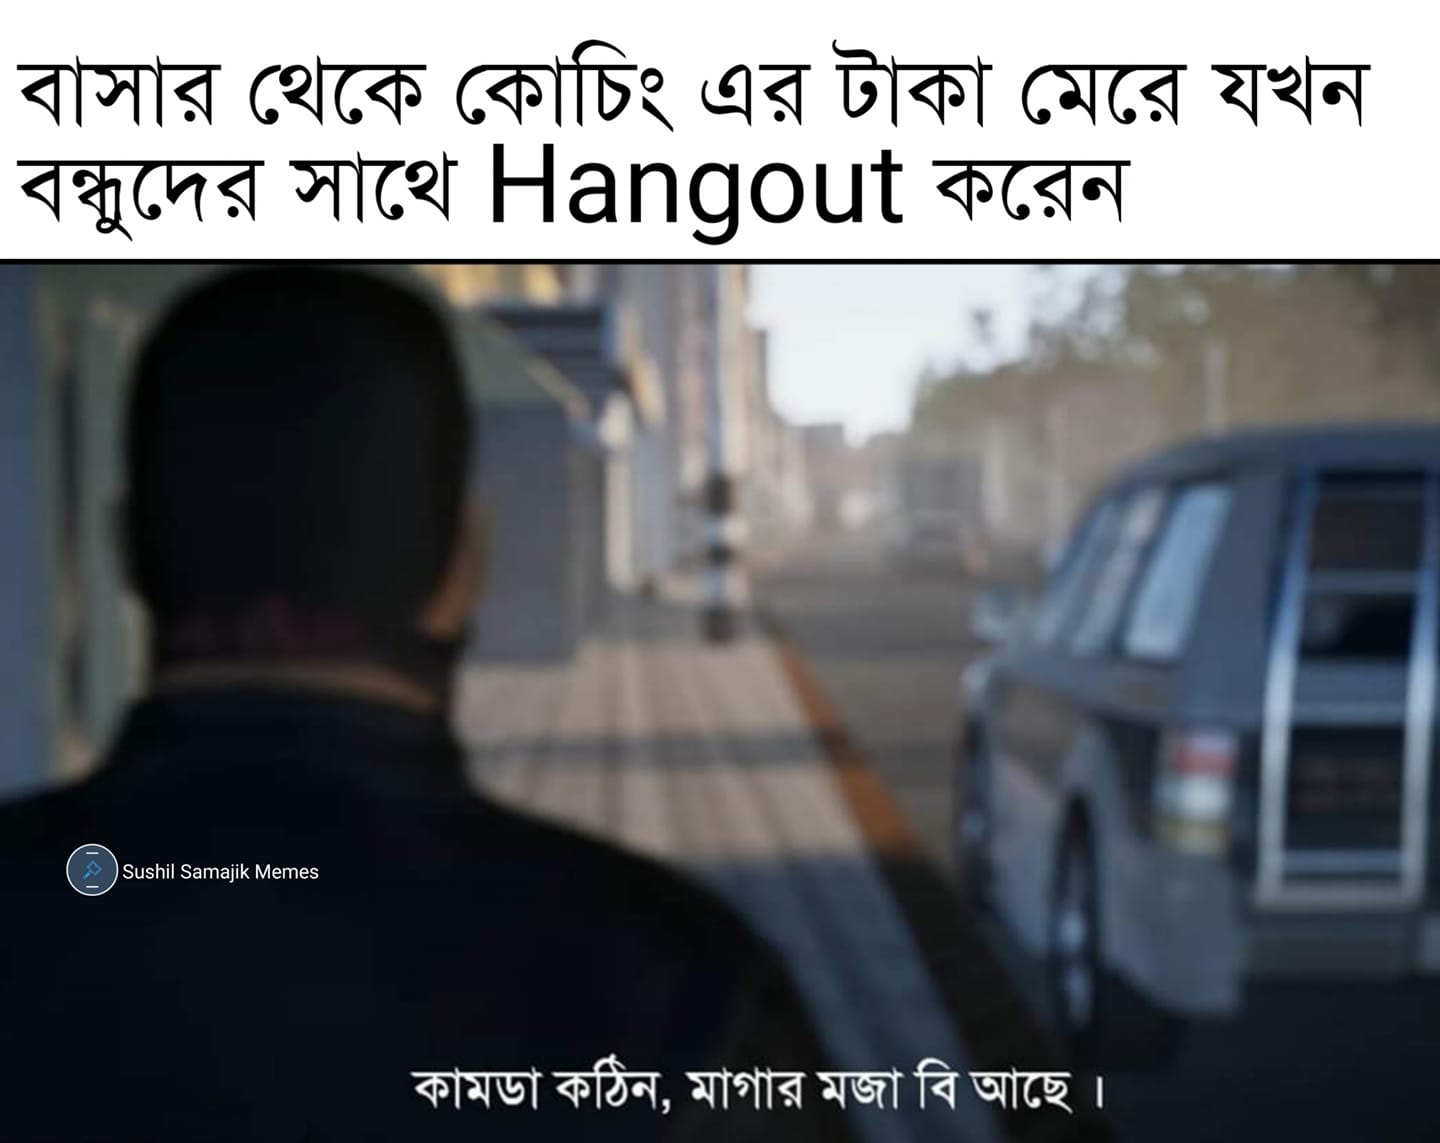
Caption: বাসার থেকে কোচিং এর টাকা মেরে যখন বন্ধুদের সাথে  Hangout করেন     কামডা কঠিন , মাগার মজা বি আছে ।
Label: non-hate